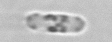
Label: Cerataulina_pelagica